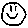
Label: smiley face